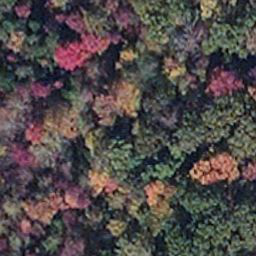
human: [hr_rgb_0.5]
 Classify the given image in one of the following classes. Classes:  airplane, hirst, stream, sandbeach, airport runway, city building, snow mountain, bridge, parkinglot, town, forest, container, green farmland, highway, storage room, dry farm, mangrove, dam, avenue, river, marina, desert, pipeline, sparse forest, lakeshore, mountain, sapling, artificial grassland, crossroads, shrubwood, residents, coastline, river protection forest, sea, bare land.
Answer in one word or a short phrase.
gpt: mangrove